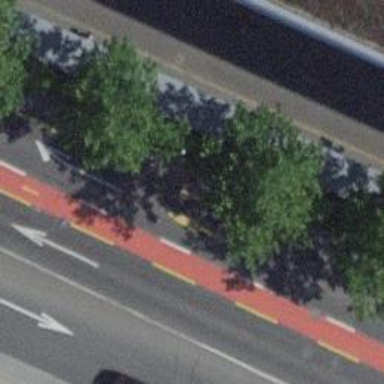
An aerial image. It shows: Bicycle parking area with wall loops.